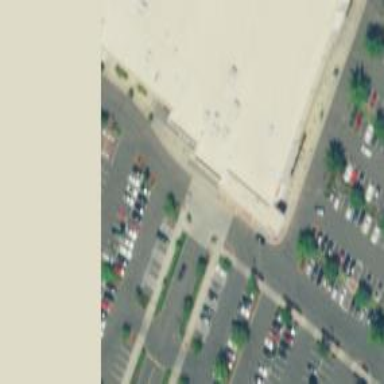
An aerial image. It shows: Parking space is available.